RGB frame:
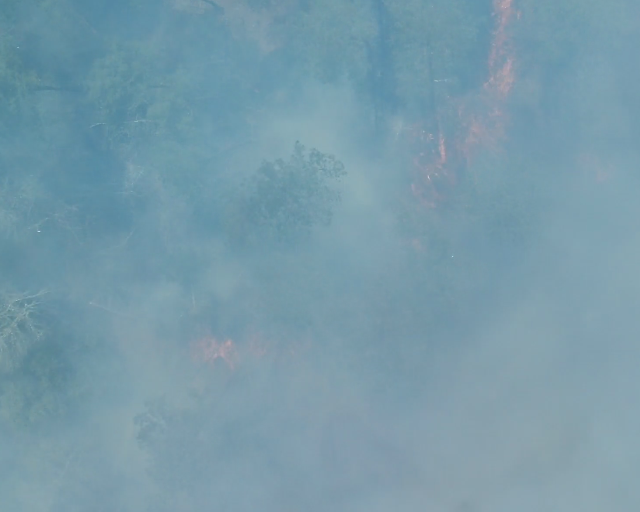
Thermal frame:
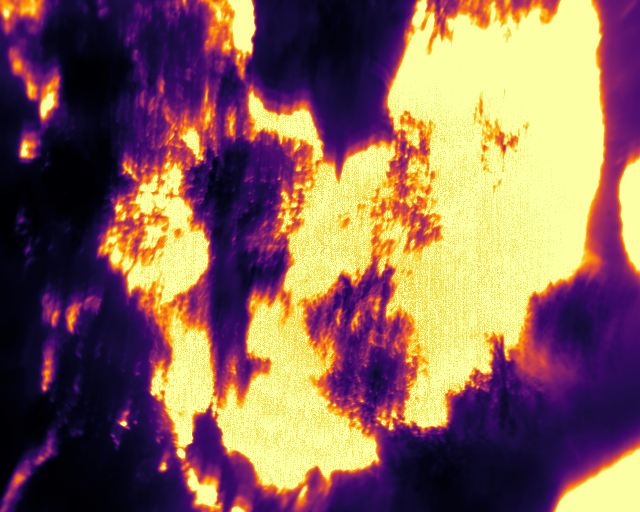
Captured: 2026-02-26 02:31:31
Pixels at or above 80 °C: 182103 (fraction of frame: 0.5557)